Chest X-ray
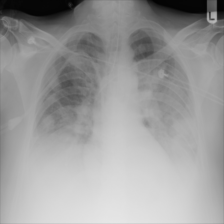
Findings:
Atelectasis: negative
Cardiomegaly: negative
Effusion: negative
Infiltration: negative
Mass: negative
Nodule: negative
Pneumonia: negative
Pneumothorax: negative
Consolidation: negative
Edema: negative
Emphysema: negative
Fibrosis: negative
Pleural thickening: negative
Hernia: negative